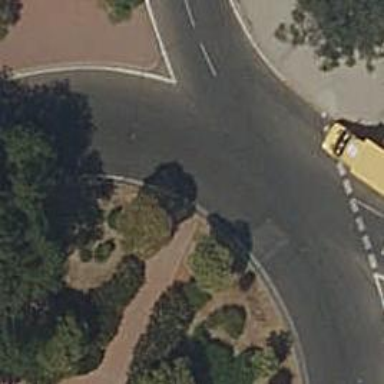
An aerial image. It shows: Residential road with asphalt surface leading to roundabout.